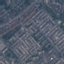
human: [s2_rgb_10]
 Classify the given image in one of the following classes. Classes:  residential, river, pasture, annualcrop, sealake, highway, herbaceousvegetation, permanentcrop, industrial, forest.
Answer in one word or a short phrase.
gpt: Residential